Chest X-ray:
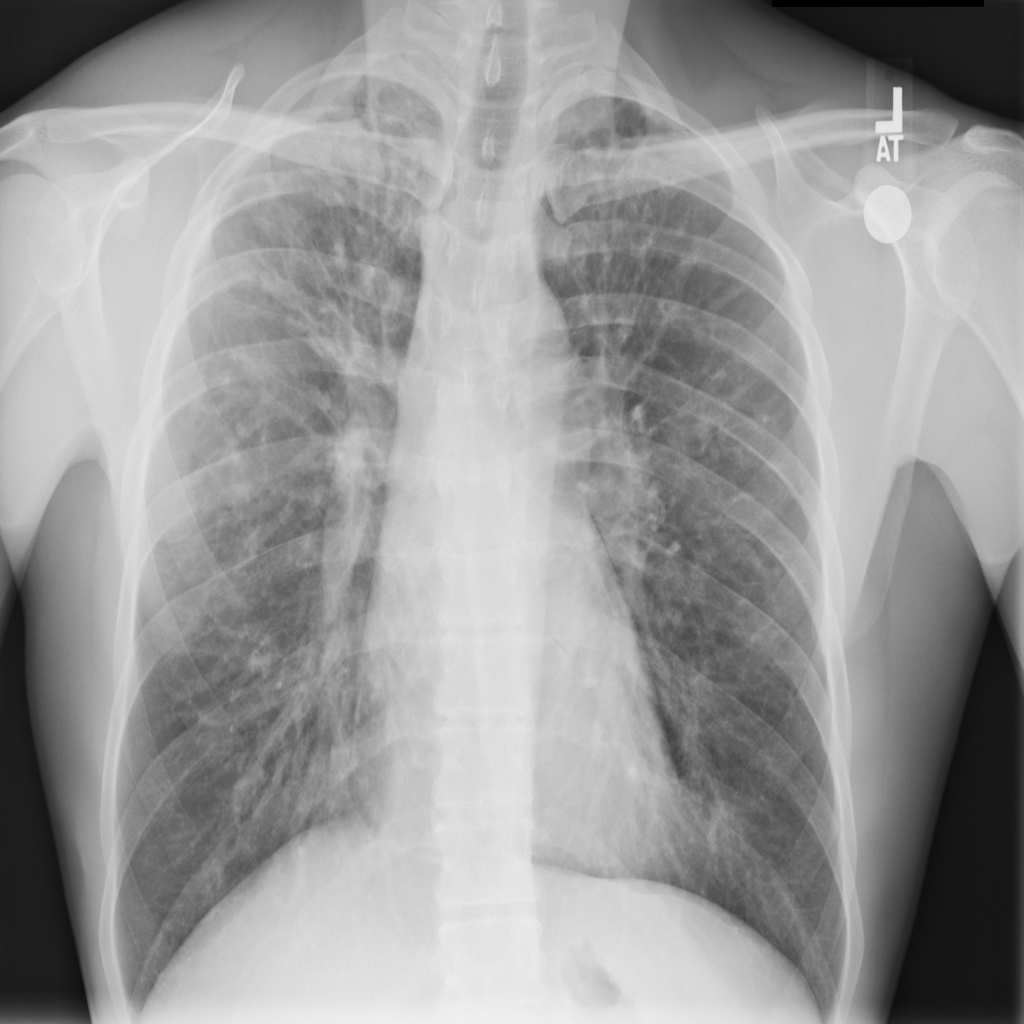
Findings: Consolidation
No abnormal finding: no